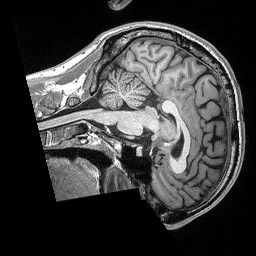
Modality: T1w
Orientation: sagittal
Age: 29
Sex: male
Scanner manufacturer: siemens
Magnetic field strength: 3 T
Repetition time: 2.3 s
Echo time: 0.00298 s